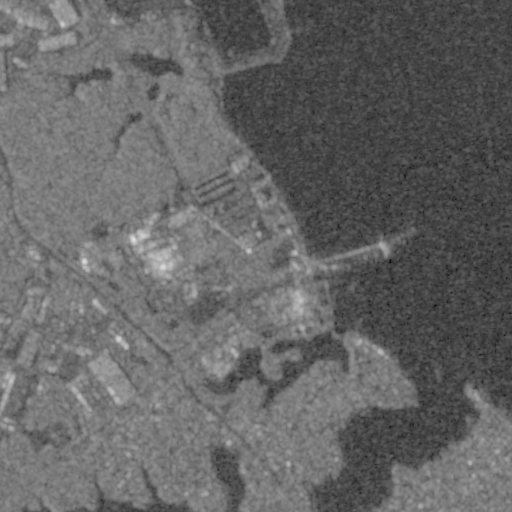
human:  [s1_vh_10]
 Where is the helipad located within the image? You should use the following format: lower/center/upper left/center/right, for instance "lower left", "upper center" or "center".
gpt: The helipad is located in the center left of the image.
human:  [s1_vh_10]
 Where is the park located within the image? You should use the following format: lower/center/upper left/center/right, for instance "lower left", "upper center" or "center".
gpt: The park is located in the center left of the image.
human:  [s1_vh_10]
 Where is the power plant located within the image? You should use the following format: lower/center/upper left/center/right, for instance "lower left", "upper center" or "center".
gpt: The power plant is located in the center left of the image.
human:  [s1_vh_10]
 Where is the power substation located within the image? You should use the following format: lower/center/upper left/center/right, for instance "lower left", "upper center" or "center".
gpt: The power substation is located in the center of the image.
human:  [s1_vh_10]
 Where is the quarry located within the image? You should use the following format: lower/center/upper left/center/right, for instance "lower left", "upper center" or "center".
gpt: The quarry is located in the upper left of the image.
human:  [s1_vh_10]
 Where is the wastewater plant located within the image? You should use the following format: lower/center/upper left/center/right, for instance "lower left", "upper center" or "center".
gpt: The wastewater plant is located in the lower center of the image.
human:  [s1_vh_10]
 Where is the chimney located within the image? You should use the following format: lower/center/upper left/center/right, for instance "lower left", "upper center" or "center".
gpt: The chimney is located in the center left of the image.
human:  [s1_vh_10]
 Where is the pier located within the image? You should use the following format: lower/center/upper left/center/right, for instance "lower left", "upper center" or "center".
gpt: The pier is located in the lower right of the image.
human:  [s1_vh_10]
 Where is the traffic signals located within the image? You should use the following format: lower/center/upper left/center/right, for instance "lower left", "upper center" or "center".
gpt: The traffic signals is located in the center left of the image.
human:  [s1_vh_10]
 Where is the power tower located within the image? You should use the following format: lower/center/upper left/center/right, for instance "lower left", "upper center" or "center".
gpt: There is no power tower in the image.

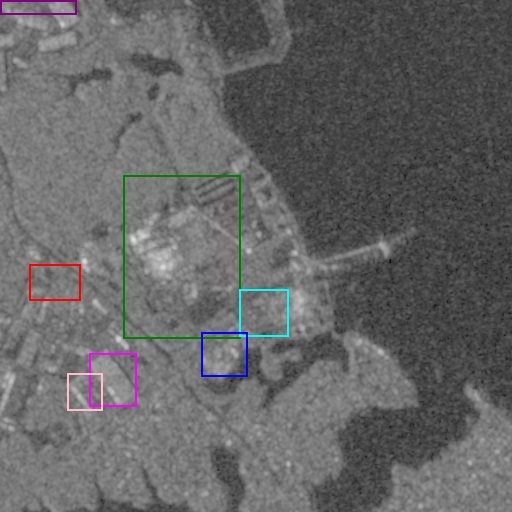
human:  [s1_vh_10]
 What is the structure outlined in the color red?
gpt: The structure outlined in red is a park.
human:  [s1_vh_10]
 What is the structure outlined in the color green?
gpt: The structure outlined in green is a power plant.
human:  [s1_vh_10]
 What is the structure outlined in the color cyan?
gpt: The structure outlined in cyan is a power substation.
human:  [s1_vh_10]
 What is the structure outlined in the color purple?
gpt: The structure outlined in purple is a quarry.
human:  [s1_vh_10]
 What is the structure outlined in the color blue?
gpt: The structure outlined in blue is a wastewater plant.
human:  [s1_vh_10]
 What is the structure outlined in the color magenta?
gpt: The structure outlined in magenta is a building.
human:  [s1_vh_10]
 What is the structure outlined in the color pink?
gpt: The structure outlined in pink is a building.
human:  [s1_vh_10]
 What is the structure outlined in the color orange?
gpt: There is no orange outline.